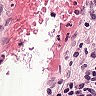
Metastatic tissue present: no